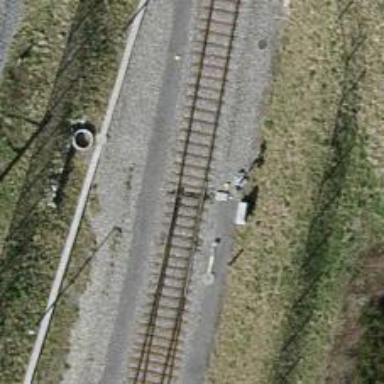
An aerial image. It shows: Railway switch.